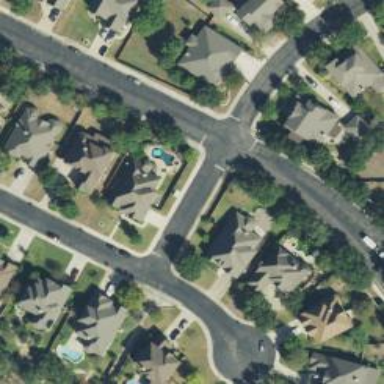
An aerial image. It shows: Residential road.